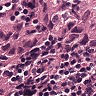
Metastatic tissue present: yes